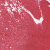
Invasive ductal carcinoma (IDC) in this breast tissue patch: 0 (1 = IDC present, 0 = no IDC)